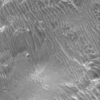
Label: not_dusty